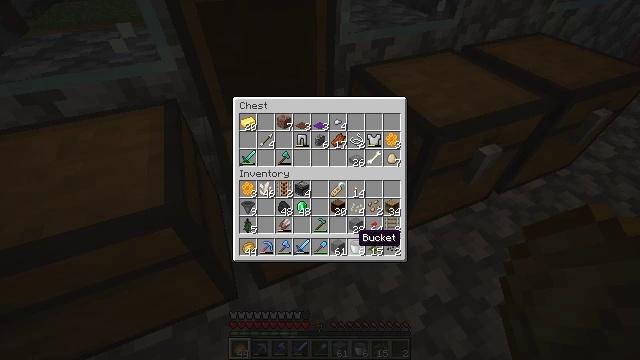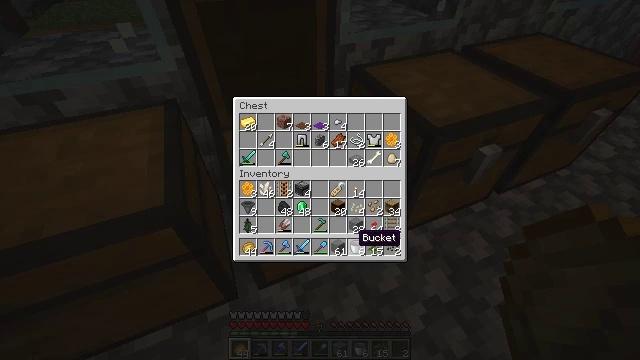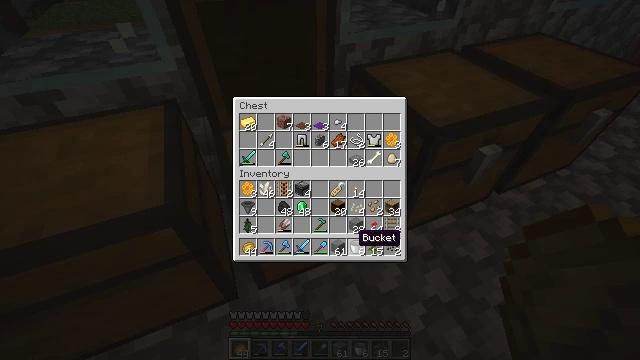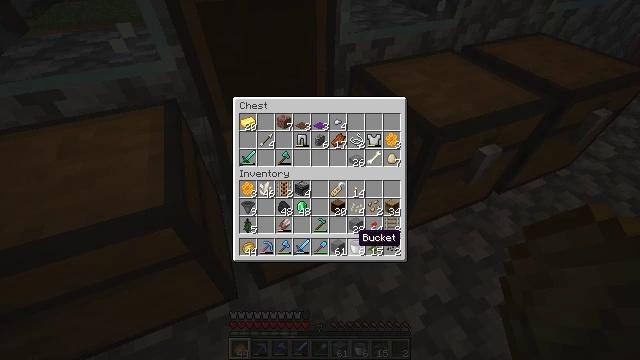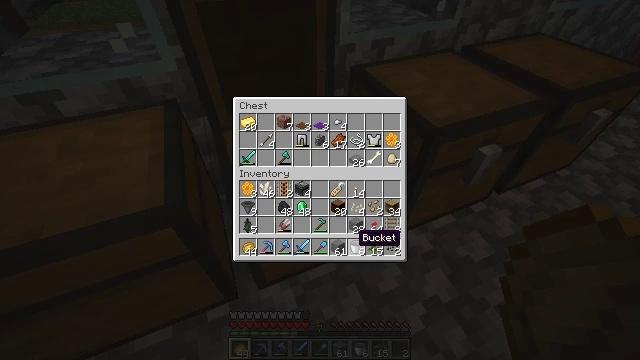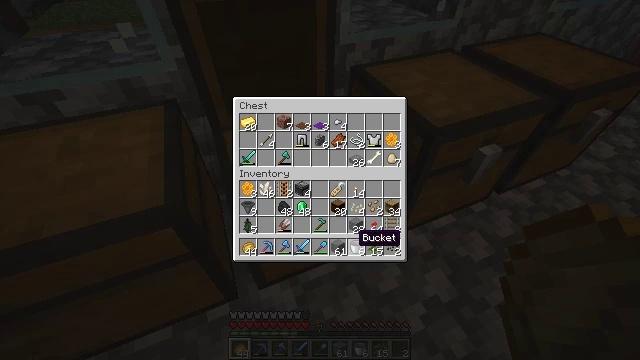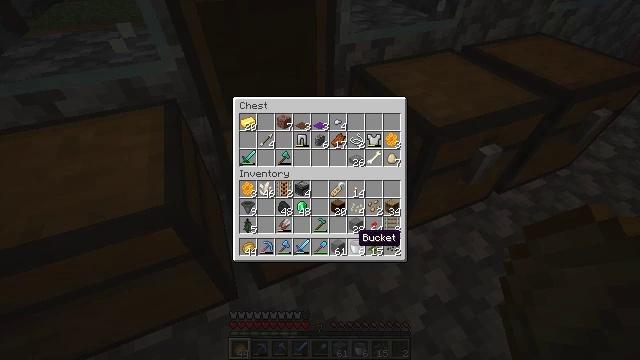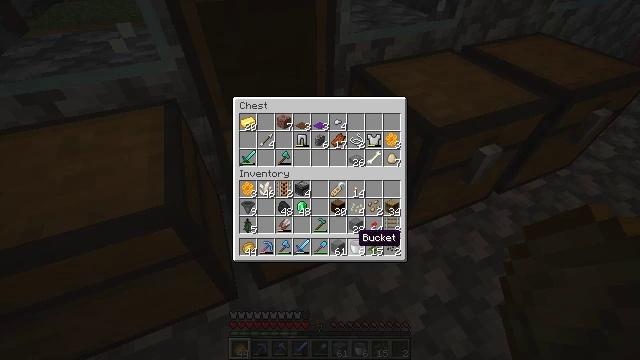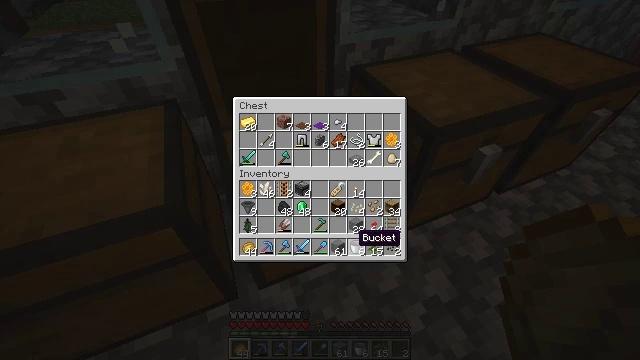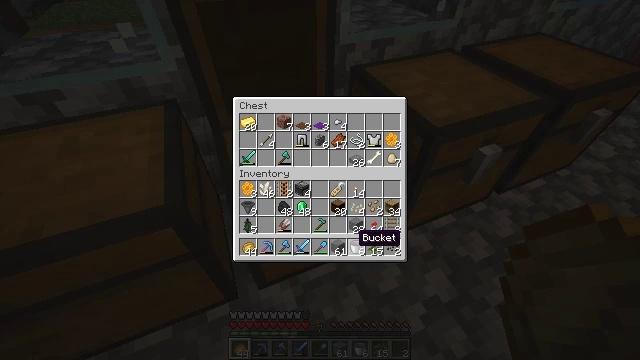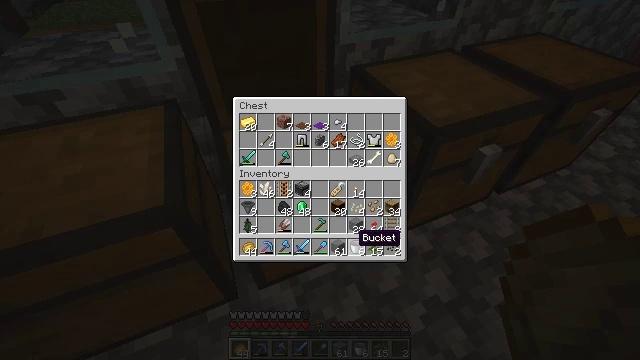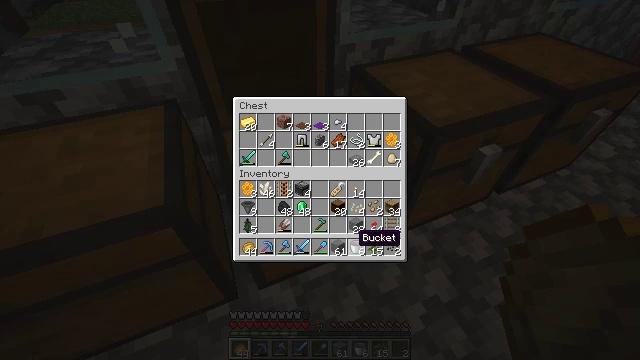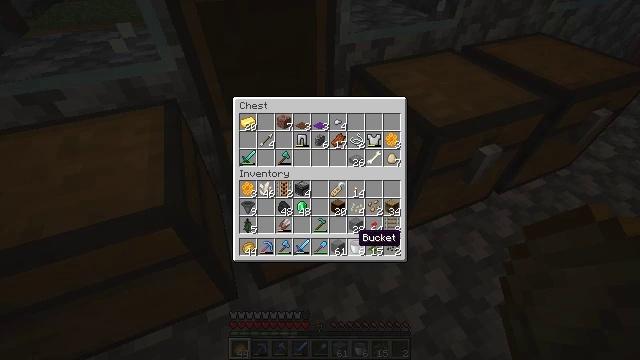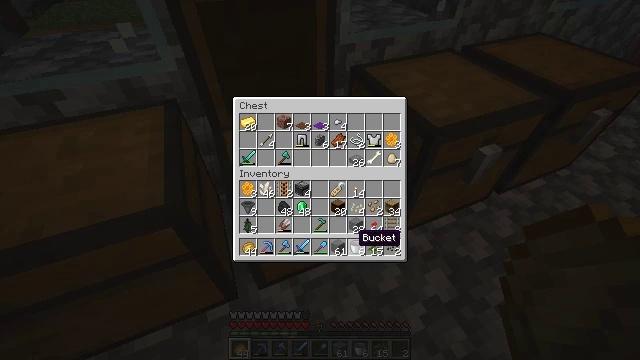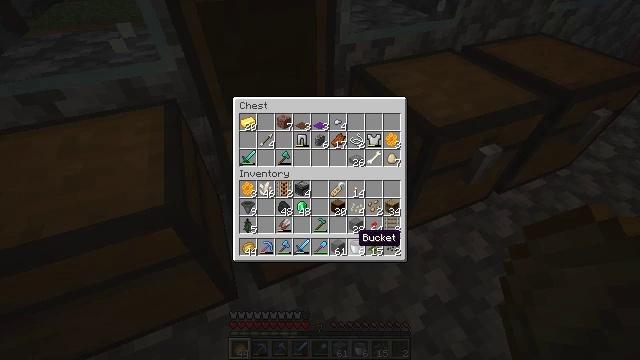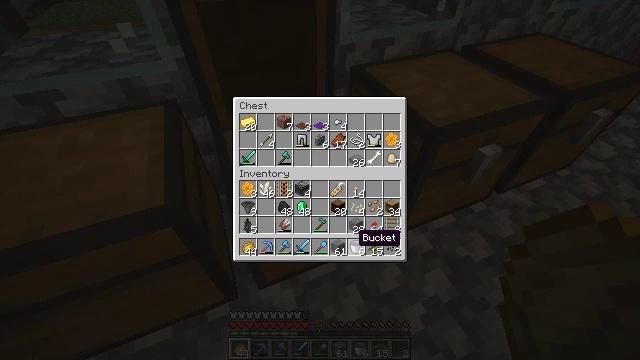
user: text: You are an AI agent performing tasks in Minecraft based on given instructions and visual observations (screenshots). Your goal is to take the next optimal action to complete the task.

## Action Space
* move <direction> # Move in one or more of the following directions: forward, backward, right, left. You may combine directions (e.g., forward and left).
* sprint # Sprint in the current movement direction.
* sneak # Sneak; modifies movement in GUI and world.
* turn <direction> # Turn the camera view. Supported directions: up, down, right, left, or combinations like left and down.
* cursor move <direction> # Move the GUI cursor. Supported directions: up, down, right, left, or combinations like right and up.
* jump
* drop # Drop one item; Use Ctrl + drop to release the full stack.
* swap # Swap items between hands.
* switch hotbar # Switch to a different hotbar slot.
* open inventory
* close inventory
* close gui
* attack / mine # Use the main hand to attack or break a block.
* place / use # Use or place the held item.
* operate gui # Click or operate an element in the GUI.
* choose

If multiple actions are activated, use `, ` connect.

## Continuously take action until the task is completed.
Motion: motion action
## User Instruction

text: Mine the brewing stand from your base.
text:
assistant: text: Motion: no_op
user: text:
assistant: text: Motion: no_op
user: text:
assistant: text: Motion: no_op
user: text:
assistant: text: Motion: no_op
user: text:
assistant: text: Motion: no_op
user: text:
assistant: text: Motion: no_op
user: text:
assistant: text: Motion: no_op
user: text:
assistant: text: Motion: no_op
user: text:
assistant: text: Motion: no_op
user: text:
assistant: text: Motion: no_op
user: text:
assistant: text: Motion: no_op
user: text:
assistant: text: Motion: no_op
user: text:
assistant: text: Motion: no_op
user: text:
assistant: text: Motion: no_op
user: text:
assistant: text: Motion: no_op
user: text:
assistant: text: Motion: no_op
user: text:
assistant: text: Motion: no_op
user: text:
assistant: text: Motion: no_op
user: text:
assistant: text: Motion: no_op
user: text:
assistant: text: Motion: no_op
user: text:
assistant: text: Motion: no_op
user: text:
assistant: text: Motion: no_op
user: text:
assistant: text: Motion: no_op
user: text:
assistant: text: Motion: no_op
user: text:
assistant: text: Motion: no_op
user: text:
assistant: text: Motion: no_op
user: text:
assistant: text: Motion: no_op
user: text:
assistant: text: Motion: no_op
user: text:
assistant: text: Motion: no_op
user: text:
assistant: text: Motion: no_op